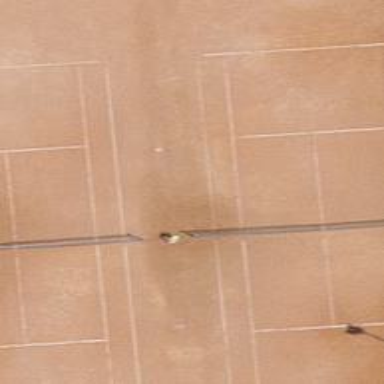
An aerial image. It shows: Tennis court in leisure pitch.